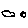
Label: cloud